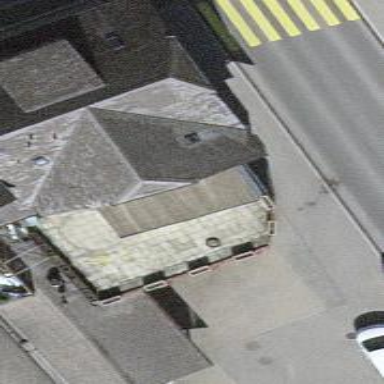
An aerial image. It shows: Building with flat roof. The roof is light gray in color.